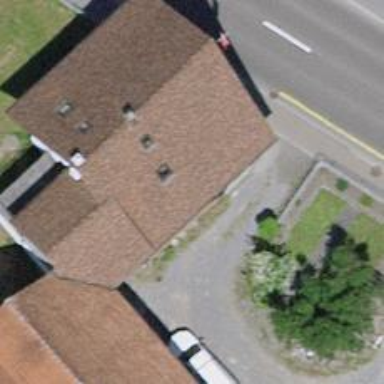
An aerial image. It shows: Bakery.